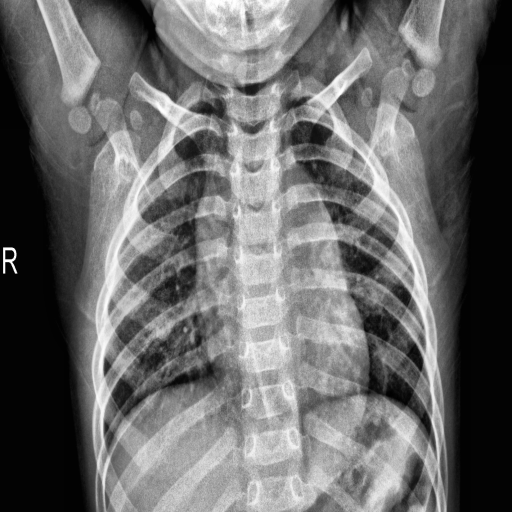
Finding: NORMAL